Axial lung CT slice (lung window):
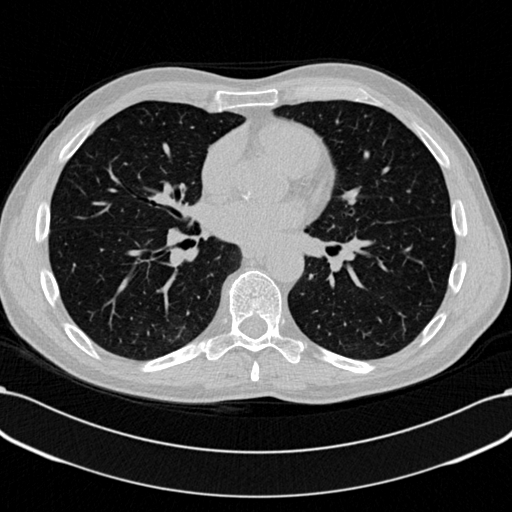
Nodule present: no